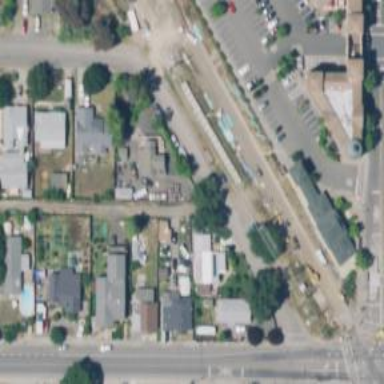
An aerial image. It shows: Alley classified as service road.